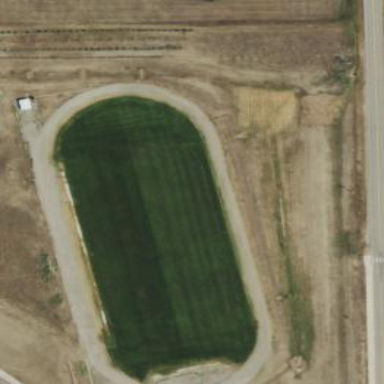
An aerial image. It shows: Pitch for American football.